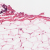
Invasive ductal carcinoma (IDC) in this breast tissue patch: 0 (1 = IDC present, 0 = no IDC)